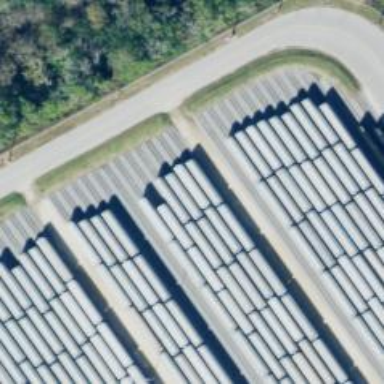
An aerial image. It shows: Railway yard in service.